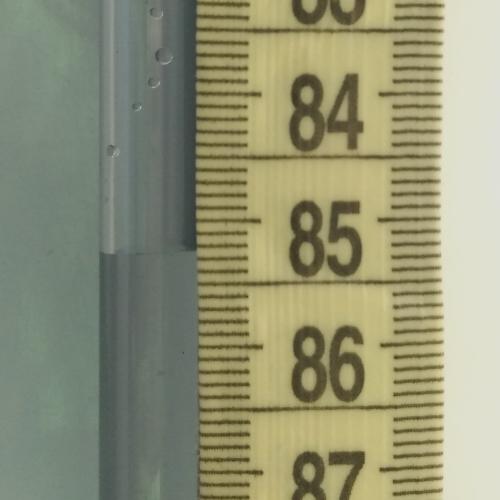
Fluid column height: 85.2 cm